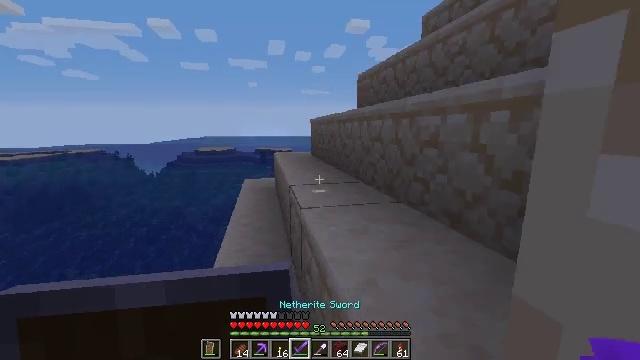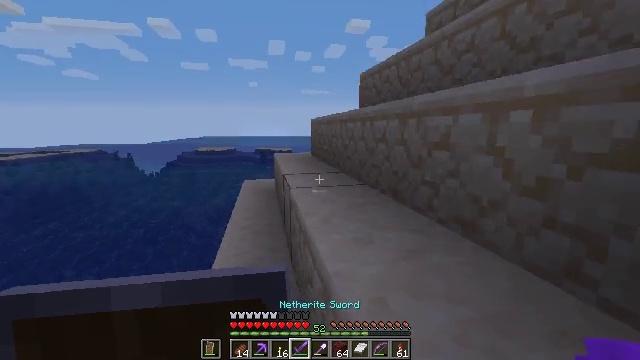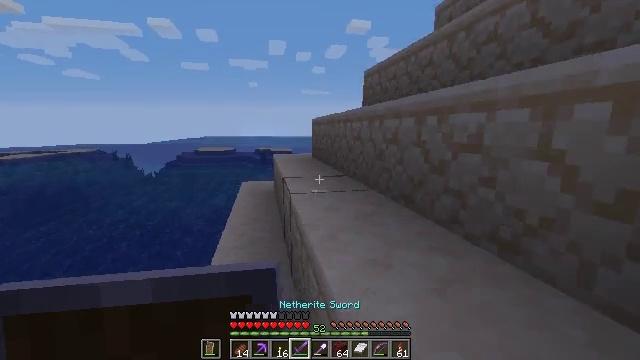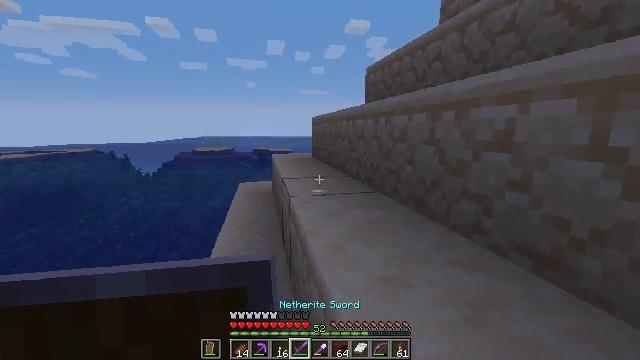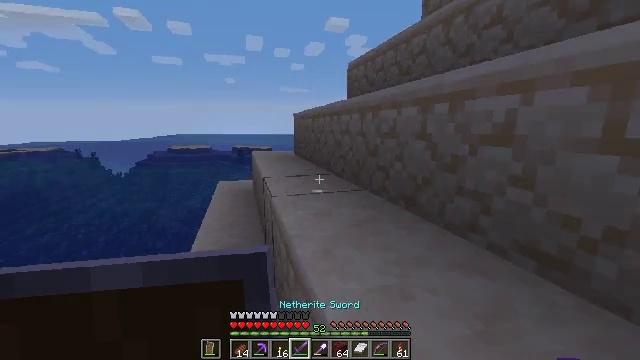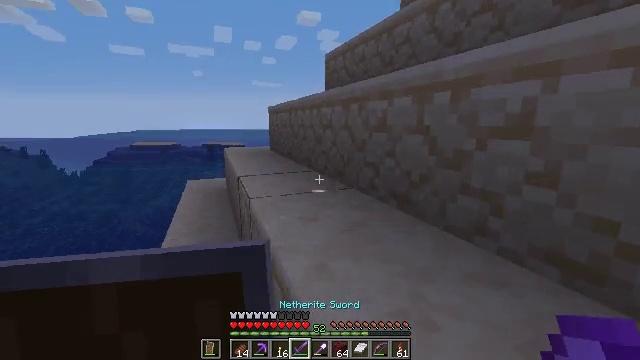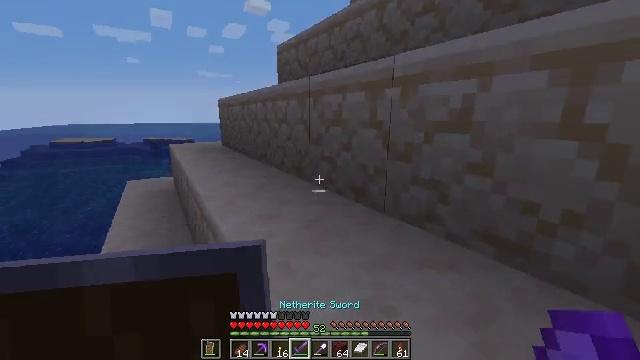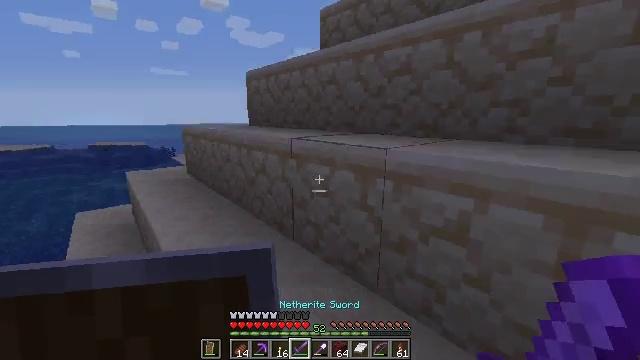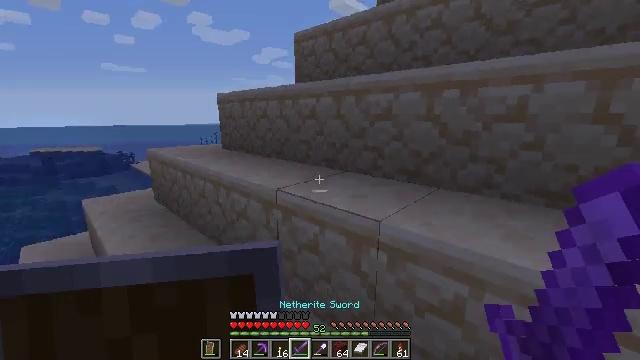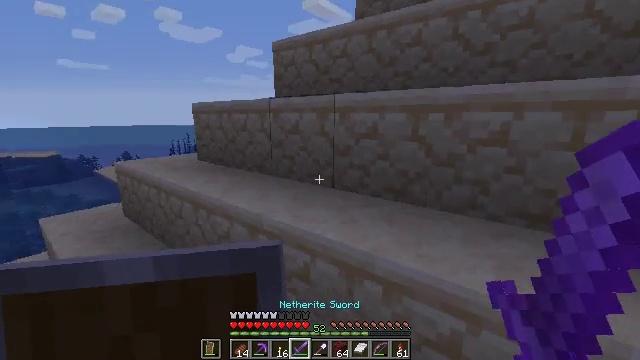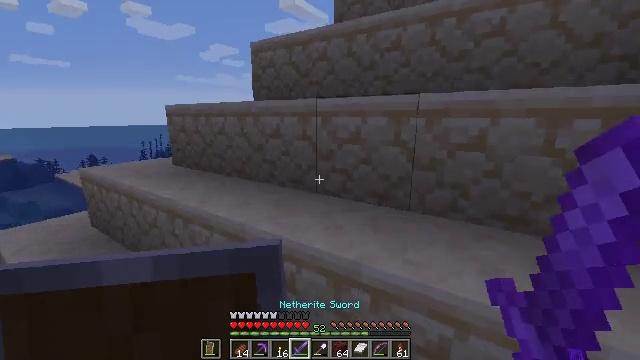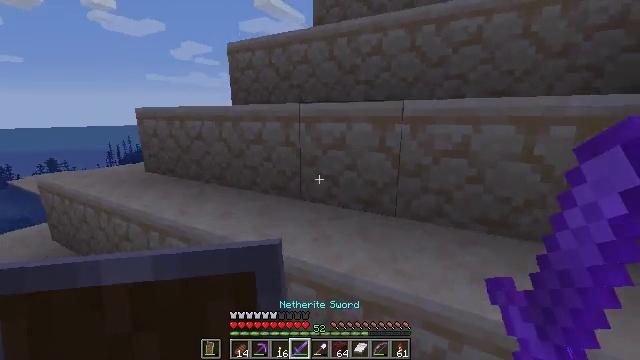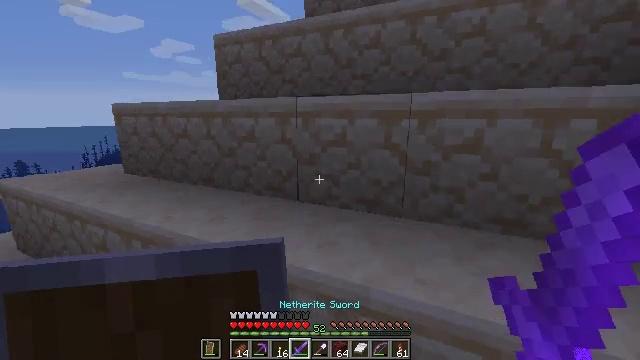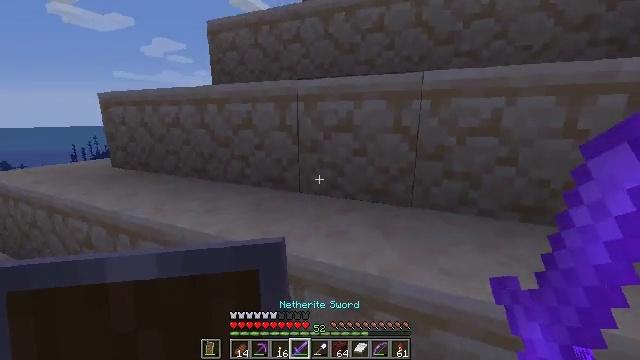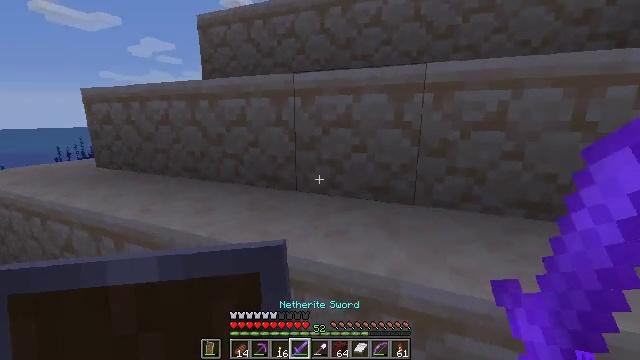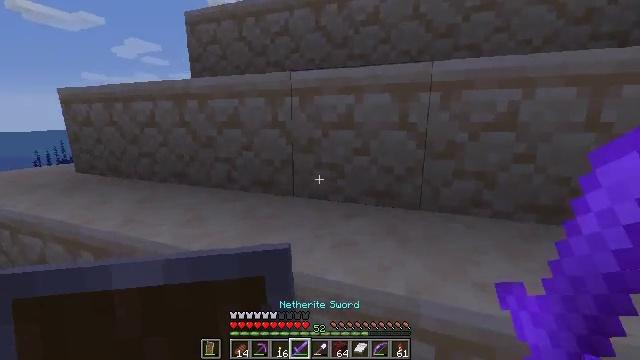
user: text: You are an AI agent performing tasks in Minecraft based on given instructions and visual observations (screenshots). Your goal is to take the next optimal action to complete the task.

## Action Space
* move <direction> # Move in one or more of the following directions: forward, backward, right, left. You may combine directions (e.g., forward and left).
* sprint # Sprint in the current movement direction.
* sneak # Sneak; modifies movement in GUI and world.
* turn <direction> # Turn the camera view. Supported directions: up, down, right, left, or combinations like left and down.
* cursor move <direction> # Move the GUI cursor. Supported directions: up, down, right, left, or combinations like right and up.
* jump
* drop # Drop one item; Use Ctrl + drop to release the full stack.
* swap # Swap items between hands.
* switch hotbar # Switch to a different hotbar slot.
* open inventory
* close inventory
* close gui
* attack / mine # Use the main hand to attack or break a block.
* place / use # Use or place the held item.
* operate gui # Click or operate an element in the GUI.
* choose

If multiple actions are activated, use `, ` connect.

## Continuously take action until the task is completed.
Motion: motion action
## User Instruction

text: Mine the sandstone block.
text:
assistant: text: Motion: move forward
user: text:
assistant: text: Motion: move forward
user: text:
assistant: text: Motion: move forward
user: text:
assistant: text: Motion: move forward, turn right
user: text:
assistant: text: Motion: move forward, turn right
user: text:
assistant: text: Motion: move forward, turn right and down, jump
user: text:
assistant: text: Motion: move forward, turn right, jump
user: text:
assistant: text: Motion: move forward, turn right, jump
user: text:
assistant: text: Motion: move forward, turn right, jump
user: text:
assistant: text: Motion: move forward, turn right
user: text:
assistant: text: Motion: move forward, turn right
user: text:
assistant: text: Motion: move forward, turn right
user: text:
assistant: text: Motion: move forward, turn right
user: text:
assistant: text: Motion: move forward, turn right
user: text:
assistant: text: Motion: move forward, turn right
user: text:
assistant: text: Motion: move forward, turn right, jump
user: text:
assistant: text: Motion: move forward, turn right, jump
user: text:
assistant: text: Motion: move forward, turn right, jump
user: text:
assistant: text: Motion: move forward, turn right, jump
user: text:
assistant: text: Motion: move forward, turn right
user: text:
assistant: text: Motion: move forward, turn right
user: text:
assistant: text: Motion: move forward, turn right and up
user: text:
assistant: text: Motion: move forward, turn up
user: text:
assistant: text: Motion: move forward, turn left and up
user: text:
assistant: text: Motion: move forward
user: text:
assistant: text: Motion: move forward, jump
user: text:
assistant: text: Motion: move forward, jump
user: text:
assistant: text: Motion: move forward, jump
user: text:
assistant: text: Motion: move forward, turn down, jump
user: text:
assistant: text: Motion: move forward, turn right and down